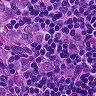
Metastatic tissue present: yes